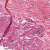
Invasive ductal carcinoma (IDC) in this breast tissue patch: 0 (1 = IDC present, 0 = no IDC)